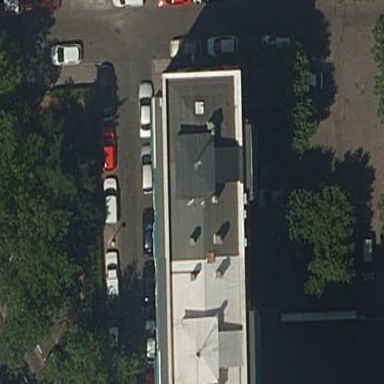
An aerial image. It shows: Parking area with surface.